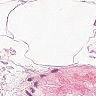
Metastatic tissue present: no